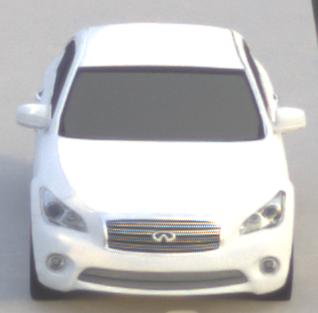
Make: Infiniti
Model: M 37
Detailed model: M (Y51)
Model produced from: 2010/10
Model produced until: 2013/11
Doors: 4
Color: white
Road condition: dry road
Daytime: sunrise or sunset
Contrast: low contrast